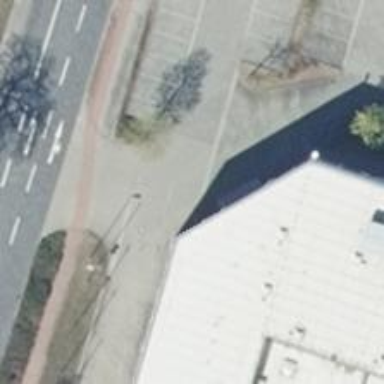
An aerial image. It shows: Parking aisle designated as service road.